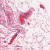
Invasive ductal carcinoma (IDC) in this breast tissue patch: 0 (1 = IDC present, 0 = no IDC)